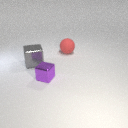
small purple metal cube to the left of large red rubber sphere